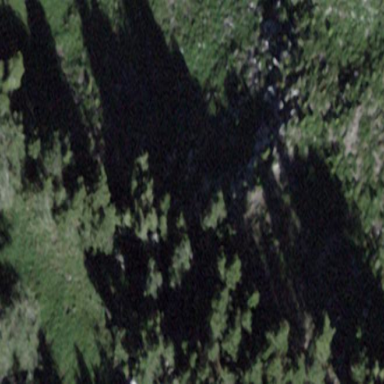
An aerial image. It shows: Forest area.